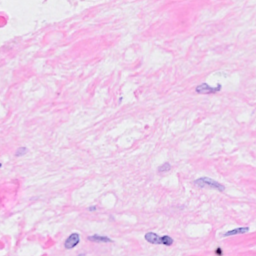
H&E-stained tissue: Breast